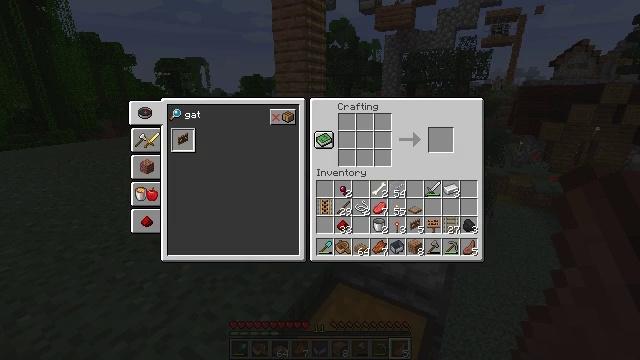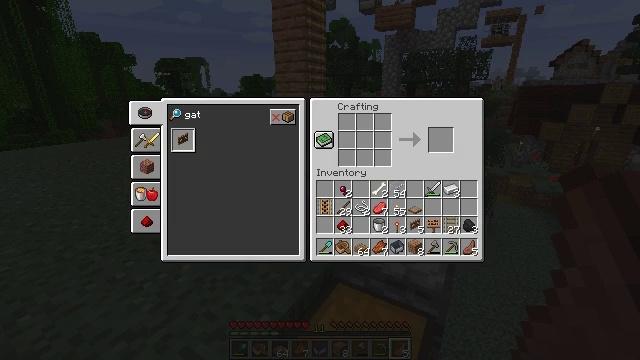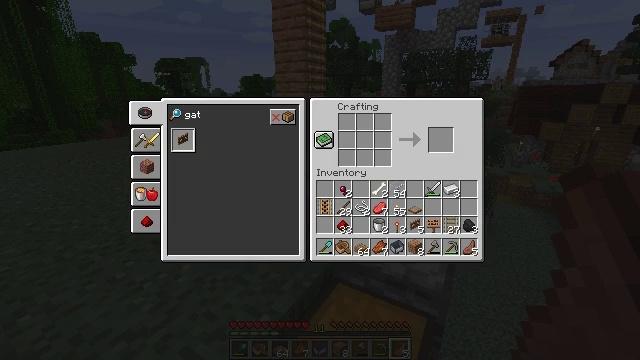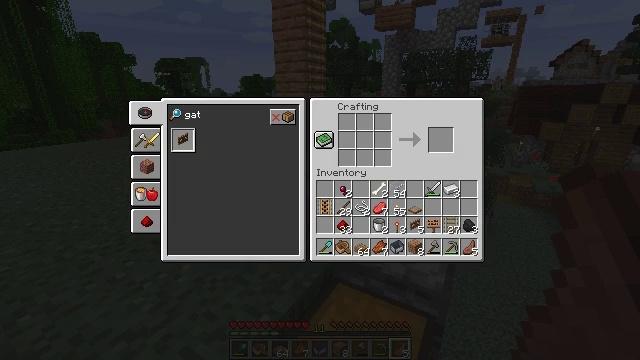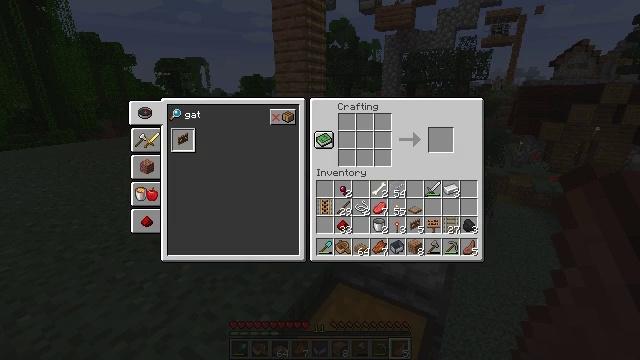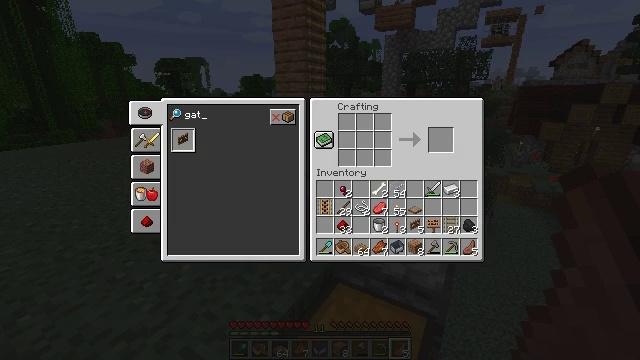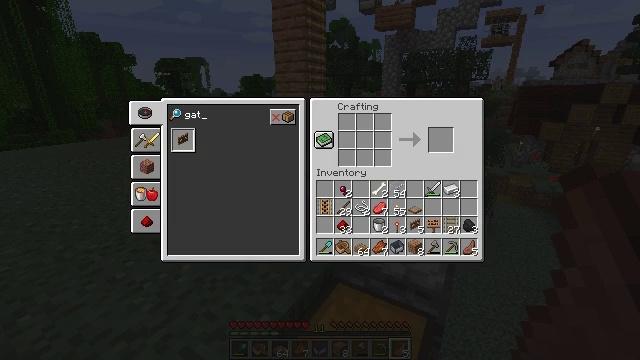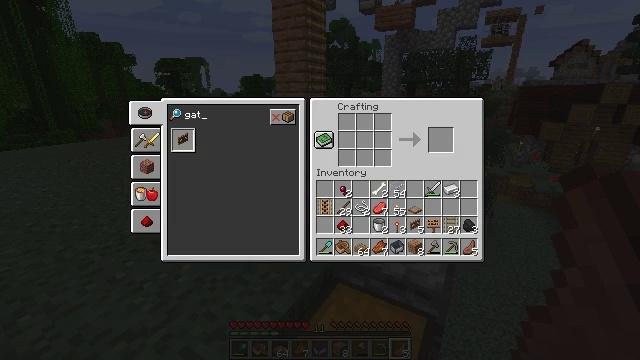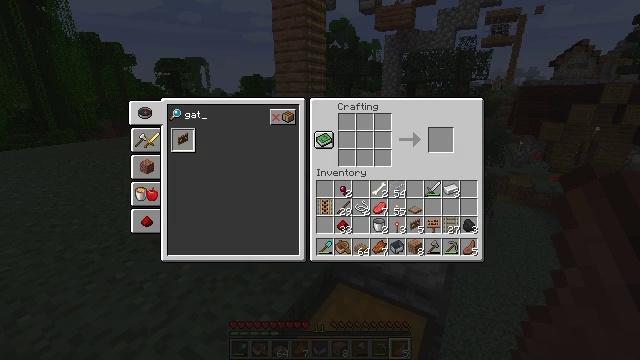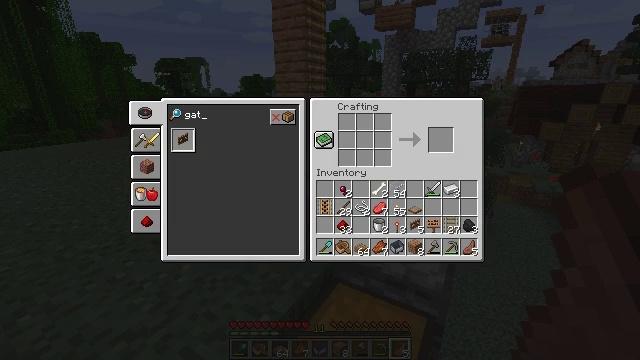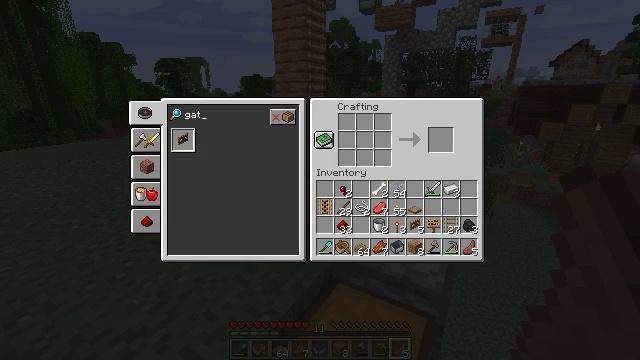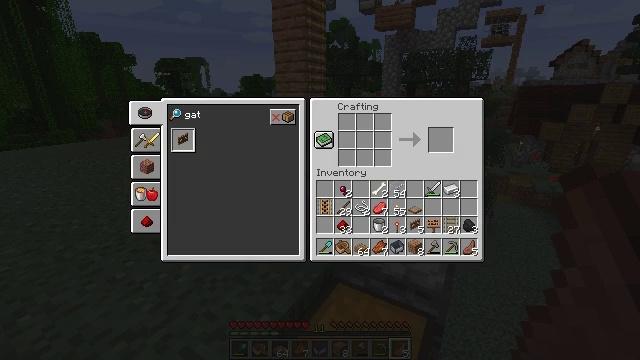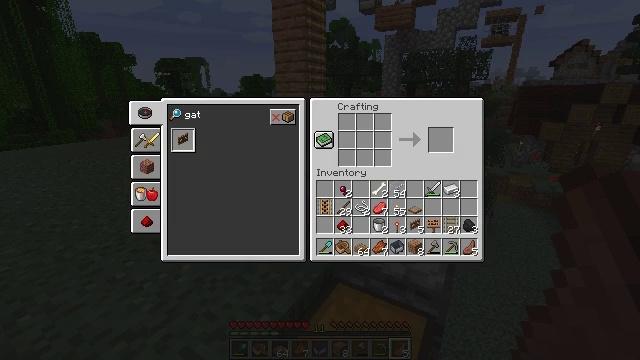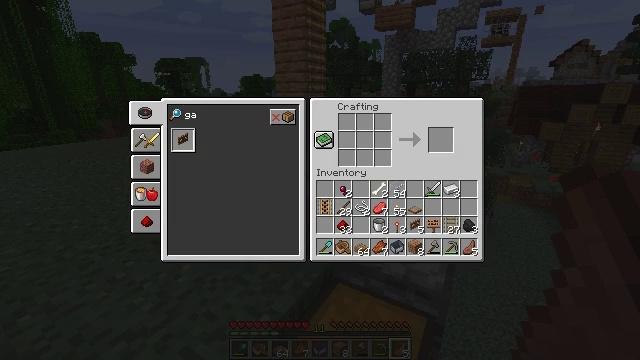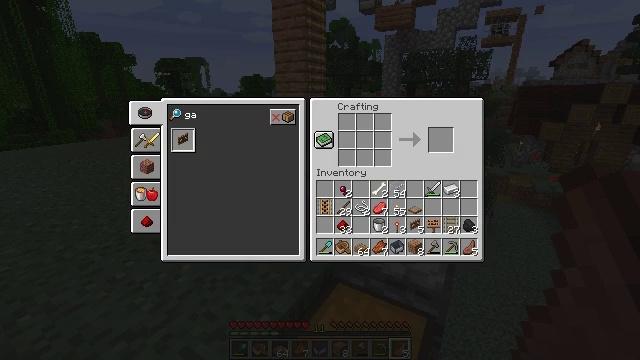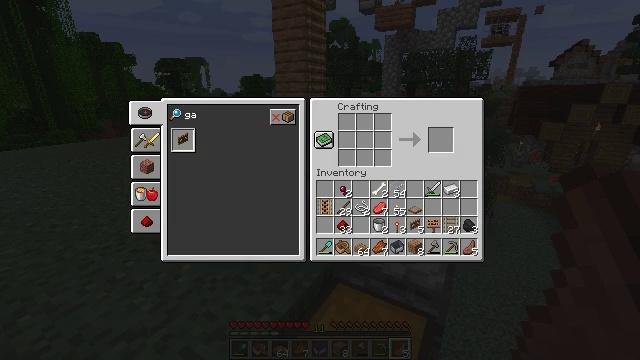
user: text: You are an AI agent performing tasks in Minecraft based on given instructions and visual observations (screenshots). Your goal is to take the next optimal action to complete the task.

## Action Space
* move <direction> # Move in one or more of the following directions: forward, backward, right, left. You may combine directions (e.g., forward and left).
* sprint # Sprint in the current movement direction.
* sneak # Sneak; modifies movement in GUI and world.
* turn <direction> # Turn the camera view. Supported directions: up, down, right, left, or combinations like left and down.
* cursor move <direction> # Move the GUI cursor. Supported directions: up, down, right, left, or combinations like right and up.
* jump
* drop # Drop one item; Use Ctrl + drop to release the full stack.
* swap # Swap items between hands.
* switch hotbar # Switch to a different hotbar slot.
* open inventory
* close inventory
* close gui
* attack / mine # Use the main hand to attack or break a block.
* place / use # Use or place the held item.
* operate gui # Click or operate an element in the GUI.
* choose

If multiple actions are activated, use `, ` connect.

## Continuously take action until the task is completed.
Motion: motion action
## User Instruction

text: Use the crafting interface to make a jungle fence.
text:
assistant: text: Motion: no_op
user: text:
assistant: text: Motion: no_op
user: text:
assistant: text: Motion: no_op
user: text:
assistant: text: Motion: no_op
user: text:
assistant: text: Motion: no_op
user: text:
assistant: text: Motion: no_op
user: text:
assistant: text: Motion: no_op
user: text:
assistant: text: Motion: no_op
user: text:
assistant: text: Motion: no_op
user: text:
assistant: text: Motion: no_op
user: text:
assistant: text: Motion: no_op
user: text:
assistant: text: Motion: no_op
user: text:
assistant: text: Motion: no_op
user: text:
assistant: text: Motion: no_op
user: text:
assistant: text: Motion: no_op
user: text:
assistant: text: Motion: no_op
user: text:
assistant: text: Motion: no_op
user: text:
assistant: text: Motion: no_op
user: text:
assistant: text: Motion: no_op
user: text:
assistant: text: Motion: no_op
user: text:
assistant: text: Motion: no_op
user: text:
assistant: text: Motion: no_op
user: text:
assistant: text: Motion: no_op
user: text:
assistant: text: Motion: no_op
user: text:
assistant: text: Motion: no_op
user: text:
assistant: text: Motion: no_op
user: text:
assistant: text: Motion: no_op
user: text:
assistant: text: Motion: no_op
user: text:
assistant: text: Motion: no_op
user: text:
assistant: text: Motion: no_op